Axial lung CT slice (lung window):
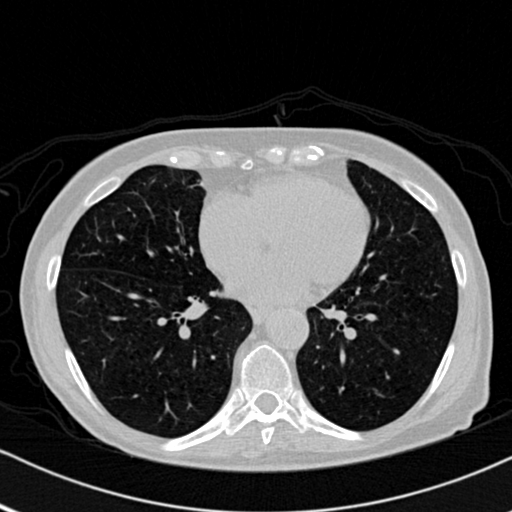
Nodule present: no